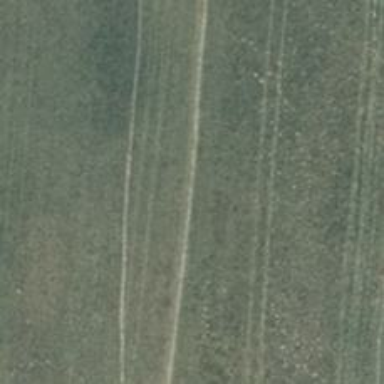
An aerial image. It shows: Dirt path.